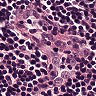
Metastatic tissue present: no